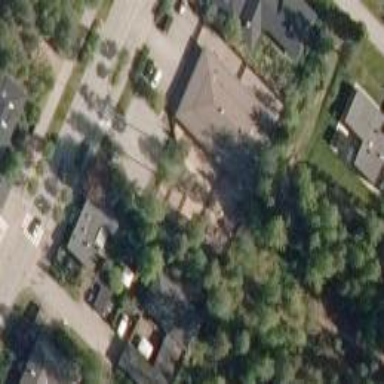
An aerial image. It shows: Kindergarten.